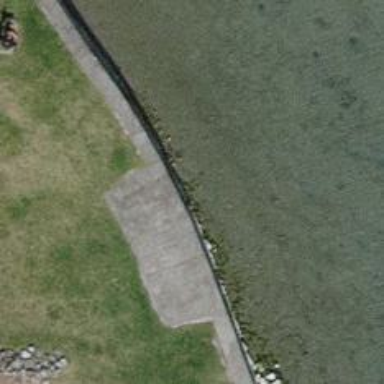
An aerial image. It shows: Retaining wall.